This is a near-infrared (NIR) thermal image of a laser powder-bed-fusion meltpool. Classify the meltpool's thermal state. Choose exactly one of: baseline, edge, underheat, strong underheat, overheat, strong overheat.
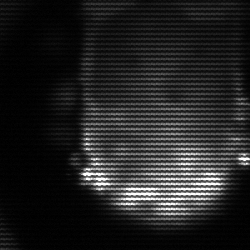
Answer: baseline